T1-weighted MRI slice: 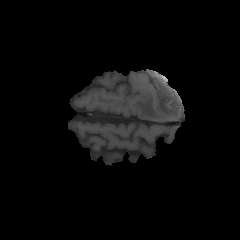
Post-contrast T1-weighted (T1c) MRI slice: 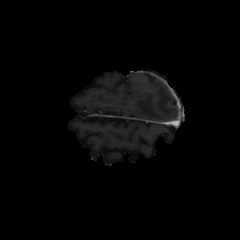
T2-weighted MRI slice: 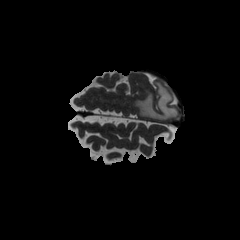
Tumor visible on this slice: yes